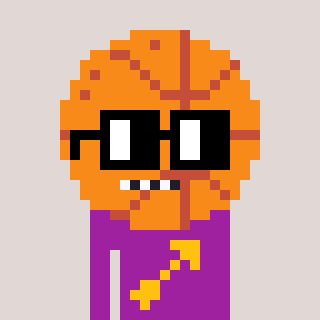
a pixel art character with square black glasses, a basketball-shaped head and a magenta-colored body on a warm background